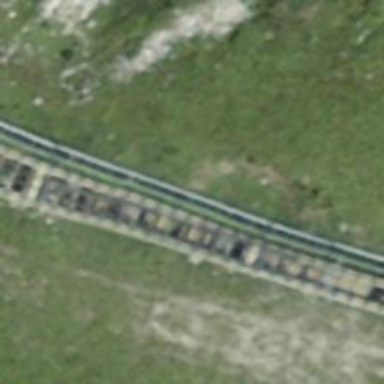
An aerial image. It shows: Railway switch.